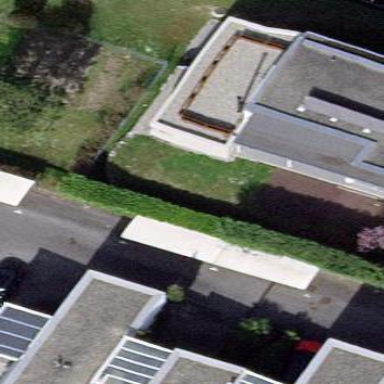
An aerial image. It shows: View of roof of building.